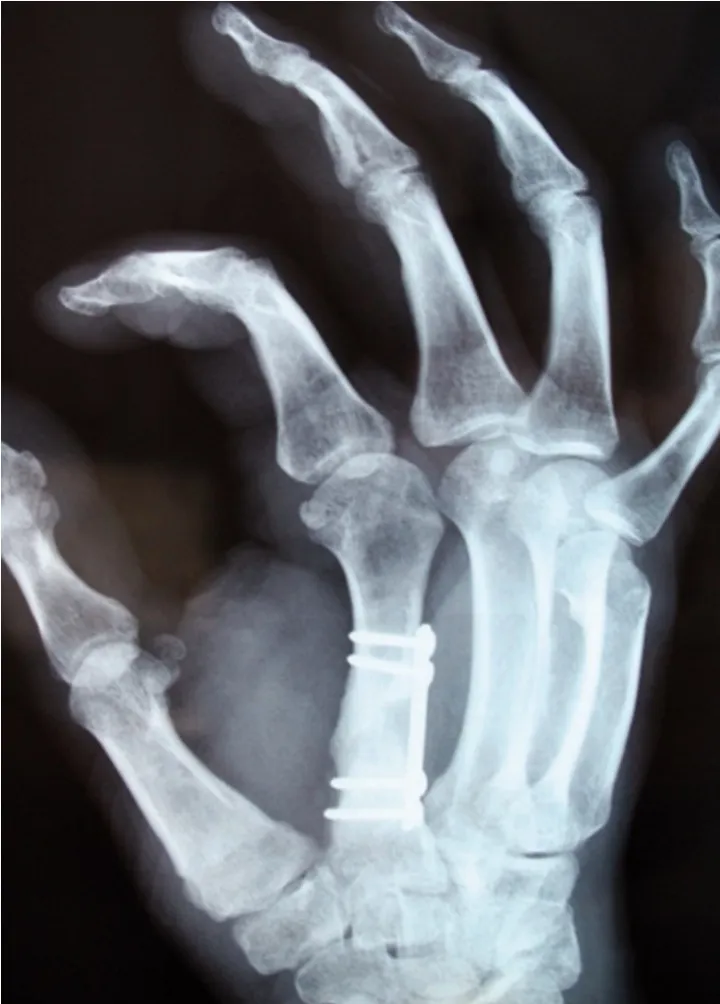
X ray control three months after the second stage, showing consolidation of the bone graft.
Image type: radiology (x_ray)